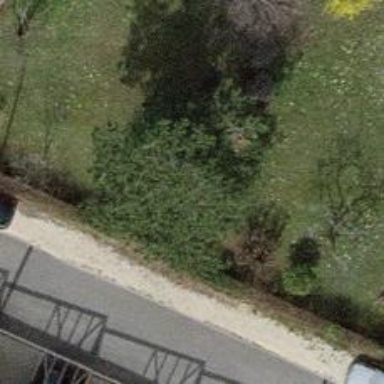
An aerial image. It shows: Evergreen tree with needle-leaved leaves.